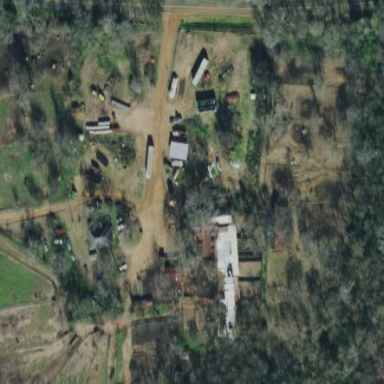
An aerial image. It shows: Farmyard area.